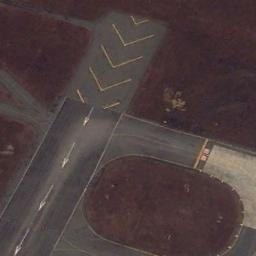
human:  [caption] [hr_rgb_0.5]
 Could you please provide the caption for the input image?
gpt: The runway in the clearing connects some other roads .

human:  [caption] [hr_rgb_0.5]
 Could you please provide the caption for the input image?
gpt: Next to the runway is brown bare ground with white arrow signs on the runway .

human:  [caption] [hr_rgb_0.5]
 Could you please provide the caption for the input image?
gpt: There is an oval field next to the runway .

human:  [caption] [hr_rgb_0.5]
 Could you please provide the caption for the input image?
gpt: The runway is on the bare land .

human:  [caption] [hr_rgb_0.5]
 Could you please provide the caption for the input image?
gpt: There are brown bare land beside the runway .